RGB frame:
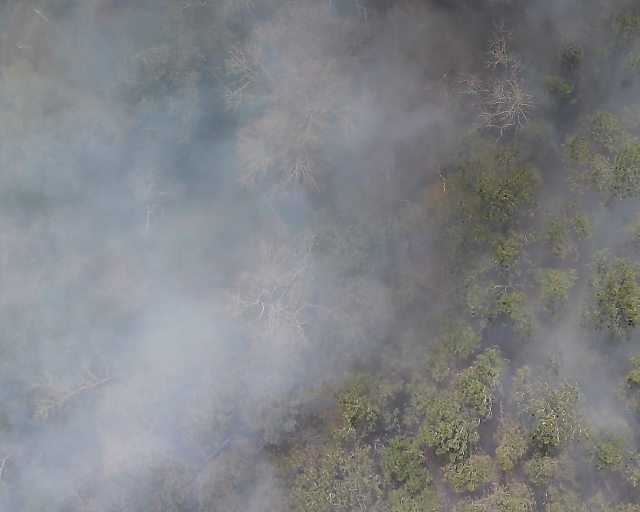
Thermal frame:
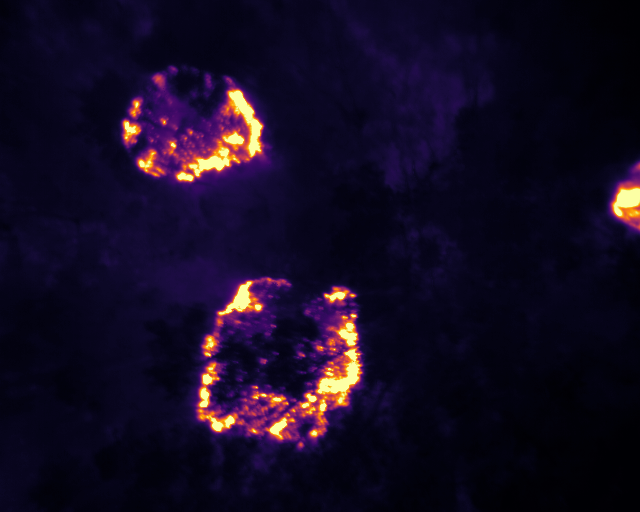
Captured: 2026-02-26 02:30:44
Pixels at or above 80 °C: 9916 (fraction of frame: 0.03026)